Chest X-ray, AP view. Patient: 42 years old, sex M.
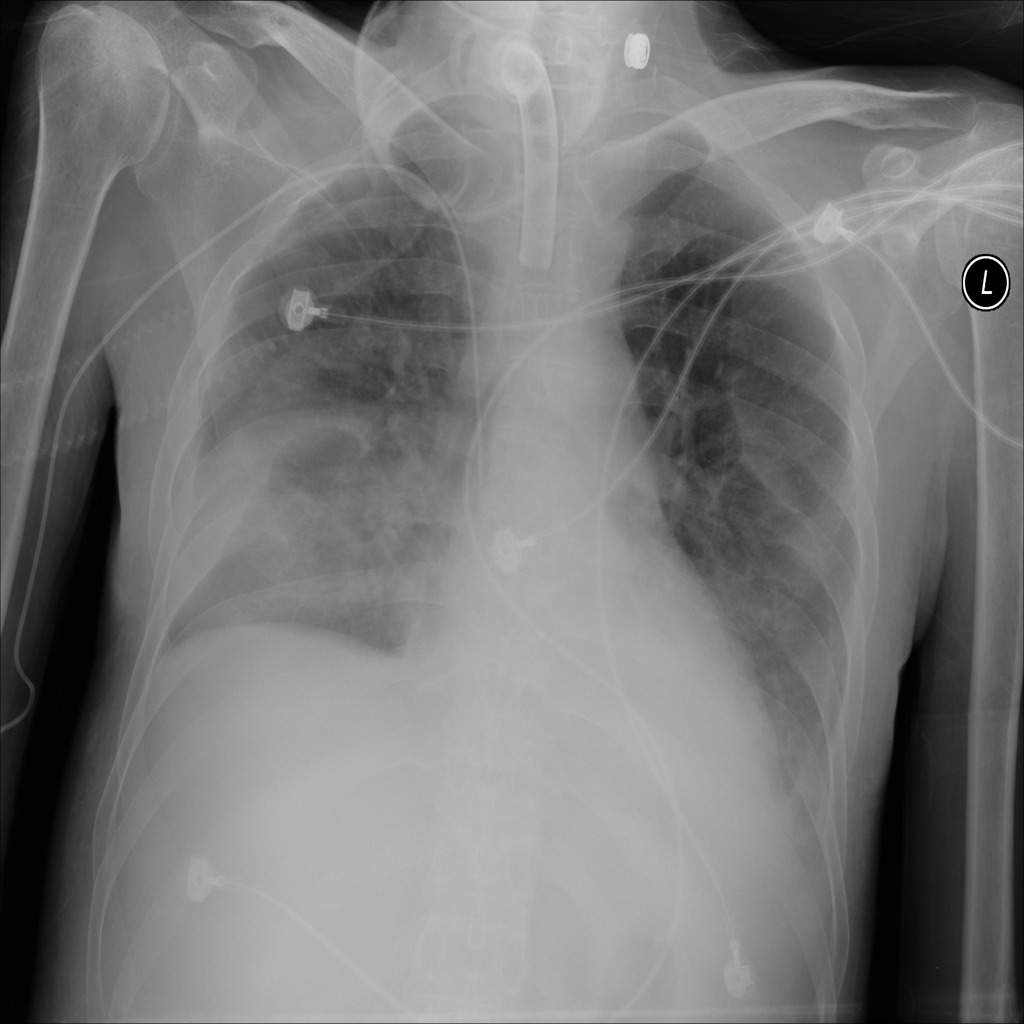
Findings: Edema, Effusion, Infiltration, Pneumonia